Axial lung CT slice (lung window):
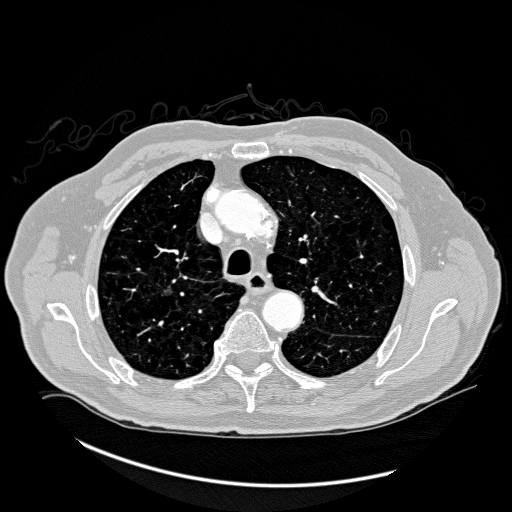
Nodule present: no